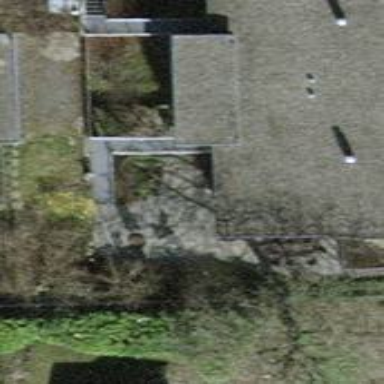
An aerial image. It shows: Building with flat roof.